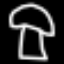
Label: mushroom